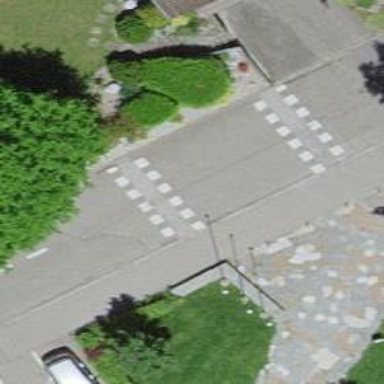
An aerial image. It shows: Traffic calming table.